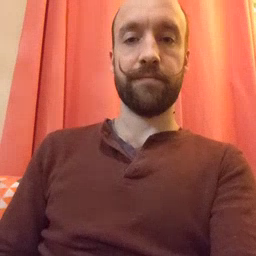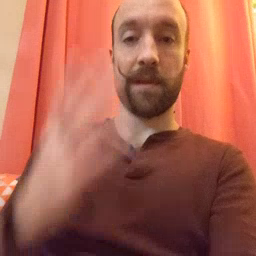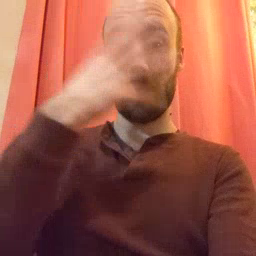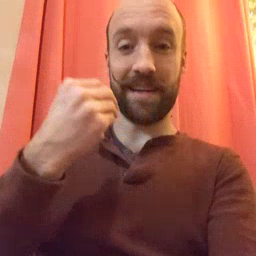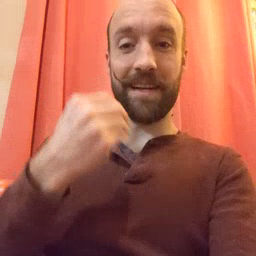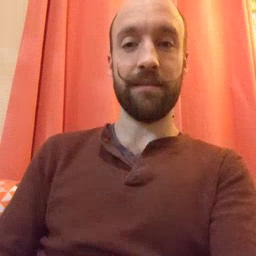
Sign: pretty